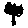
Label: tree